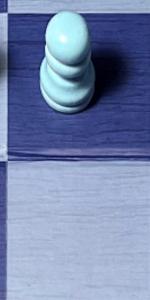
Label: Empty